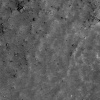
Atmospheric dust classification: not_dusty